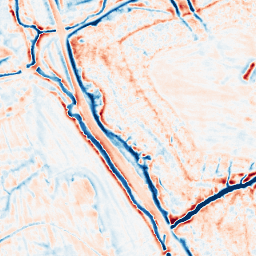
Category: edge_preserving
Decomposition family: bilateral
Decomposition parameters: d: 15
sigma_color: 25
sigma_space: 100
Upsampling method: bilinear
Upsampling parameters: scale: 8
Upsampling scale: 8